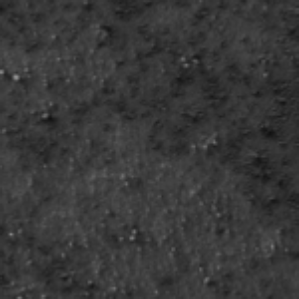
Label: frost